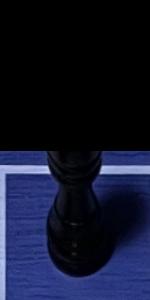
Label: Rook_Black